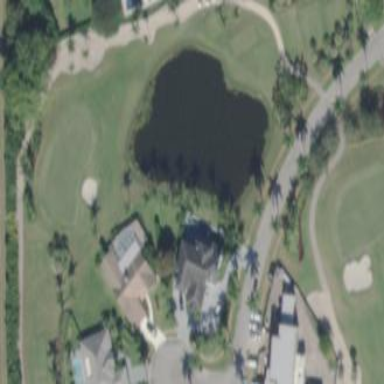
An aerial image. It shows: Water hazard on golf course. The hazard is natural water feature.